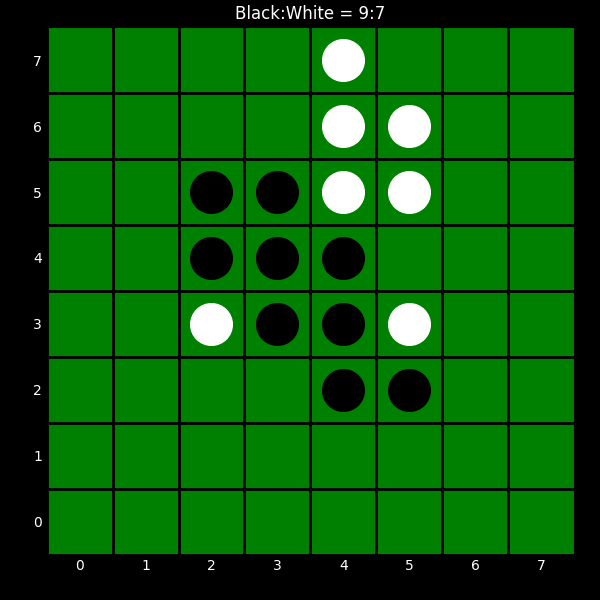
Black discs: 9
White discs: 7